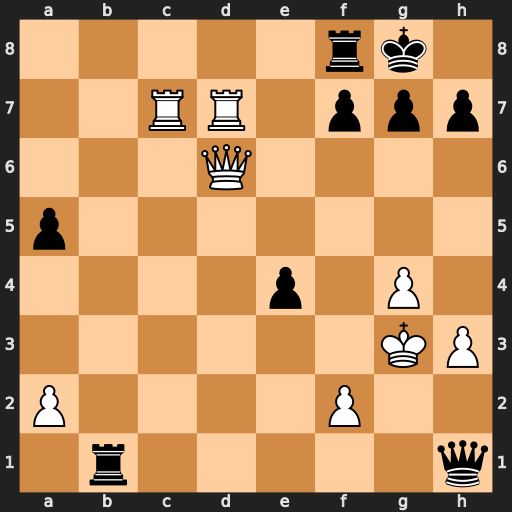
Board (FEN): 5rk1/2RR1ppp/3Q4/p7/4p1P1/6KP/P4P2/1r5q
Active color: w
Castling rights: -
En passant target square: -
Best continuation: Qxf8+ Kxf8 Rc8#